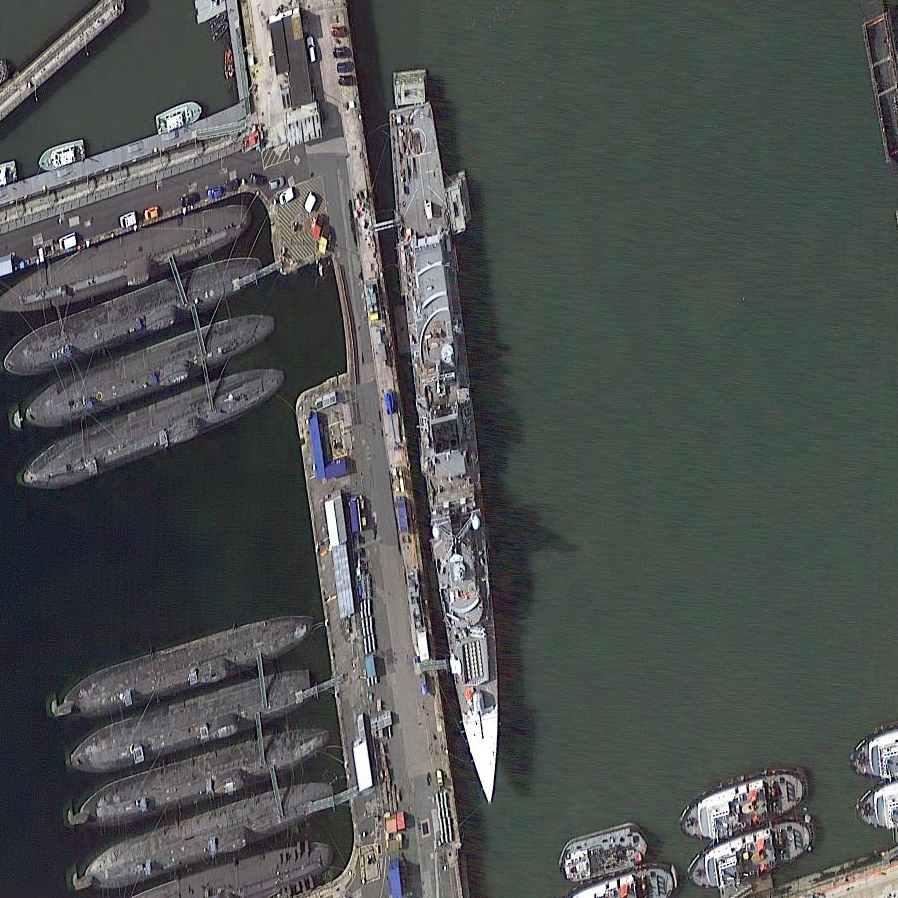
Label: destroyer